Question: I am trying to have my sidebar at full height. I am using bootstrap for my blog and here is a sample page:
<URL>

I am trying to avoid that white space at the bottom of the screen and have the blue backgound till the bottom . I tried to implement the second solution mentioned in this <URL>
But, it spoils the responsive nature for the webpage.
I also found some solution that recommend to modify the base of bootstrap like "row" class.. Is there a solution for bootstrap with responsive retained?
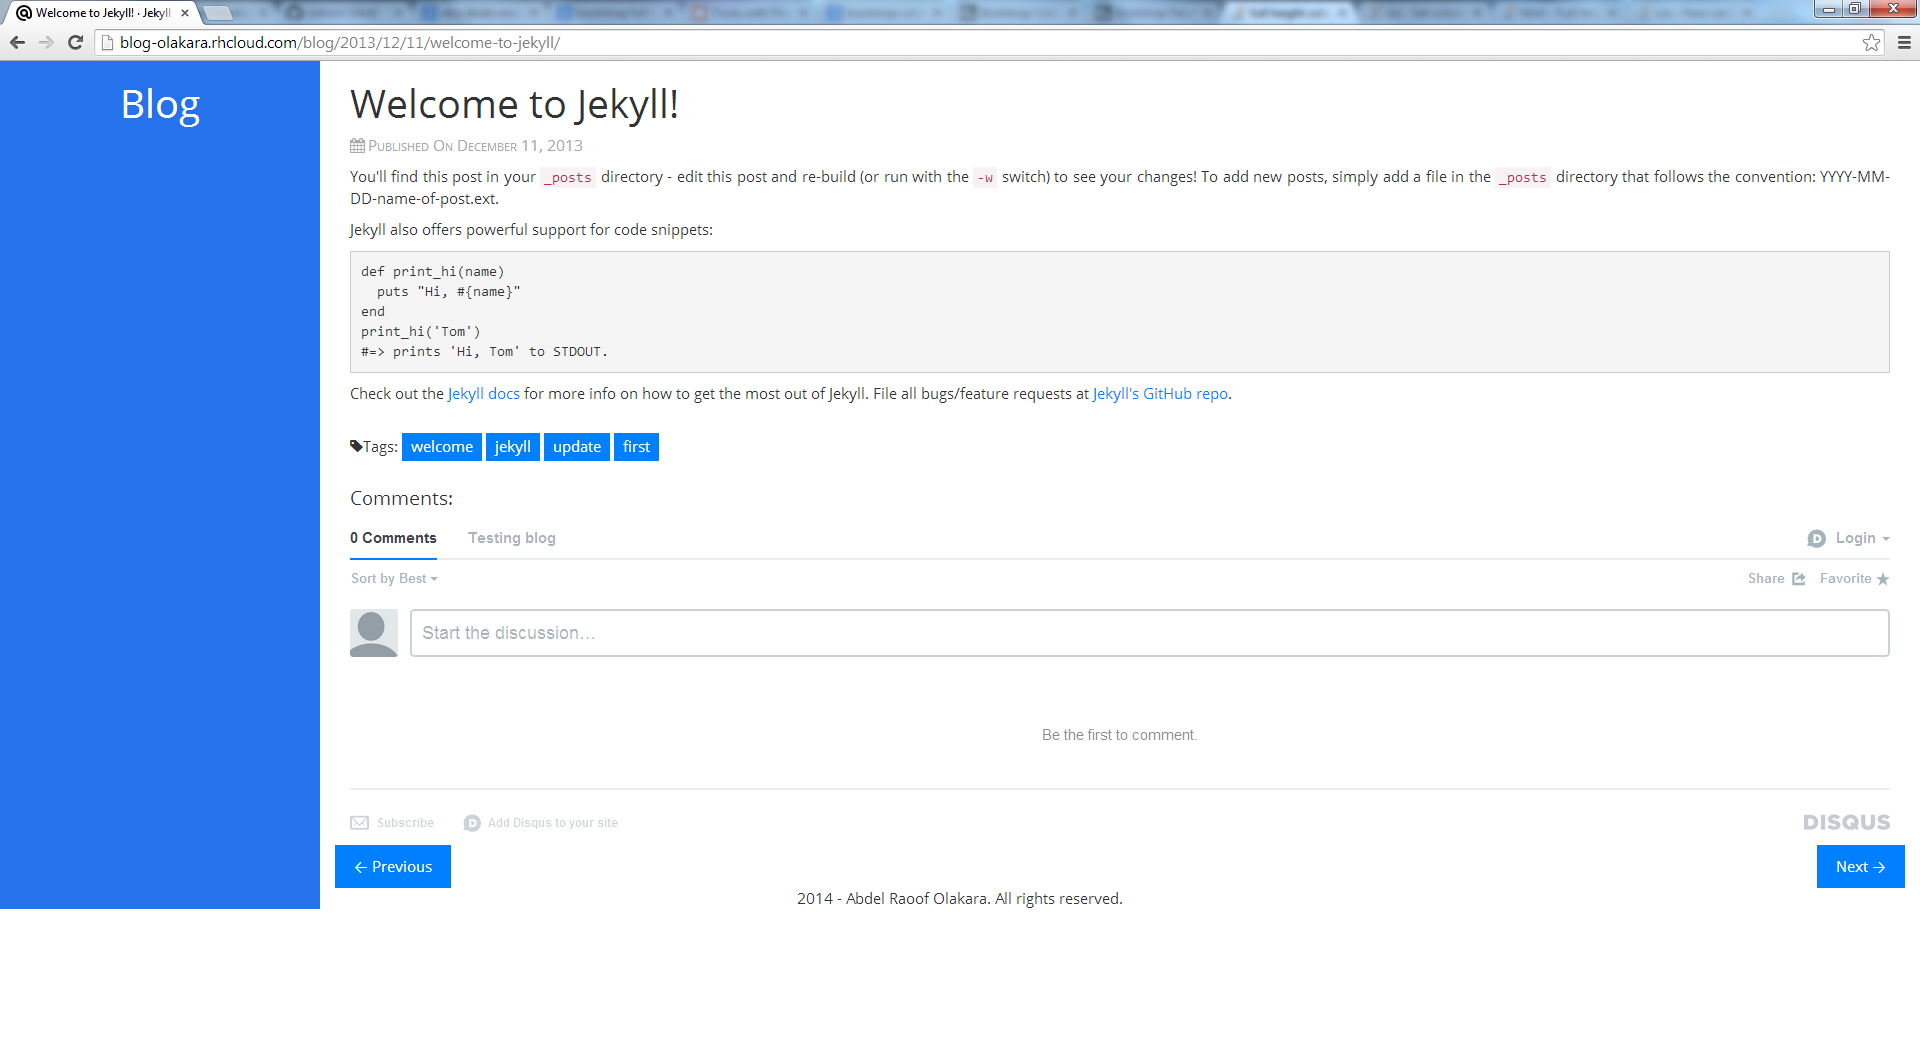
Answer: From their <URL>:
'''
<!-- Container-->
<div class="container-fluid">
<div class="row">
<!-- sidebar -->
<div class="col-sm-3 col-md-2 sidebar">
<ul class="nav nav-sidebar">
<li class="active"><a href="#">Overview</a></li>
<li><a href="#">Reports</a></li>
<li><a href="#">Analytics</a></li>
<li><a href="#">Export</a></li>
</ul>
</div> <!-- sidebar -->
<!-- main pane -->
<div class="col-sm-9 col-sm-offset-3 col-md-10 col-md-offset-2 main">
<h1 class="page-header">Dashboard</h1>
<p>hello world</p>
</div> <!-- main -->
</div> <!-- .row -->
</div> <!-- .container-fluid -->
'''
You may have to tweak some settings from their <URL>